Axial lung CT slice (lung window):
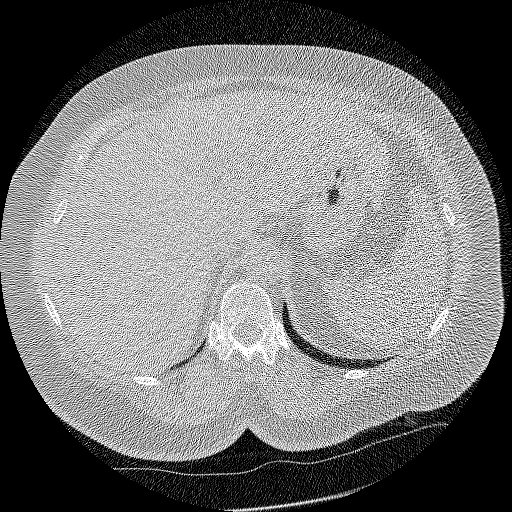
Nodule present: no